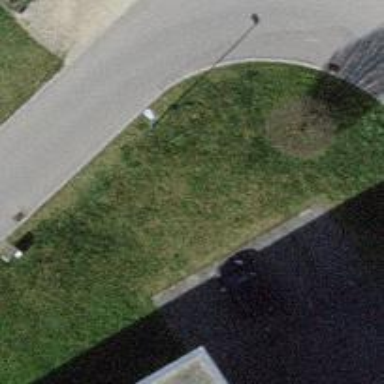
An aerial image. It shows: Support pole.